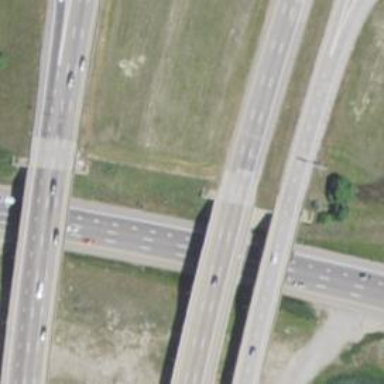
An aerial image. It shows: Bridge.